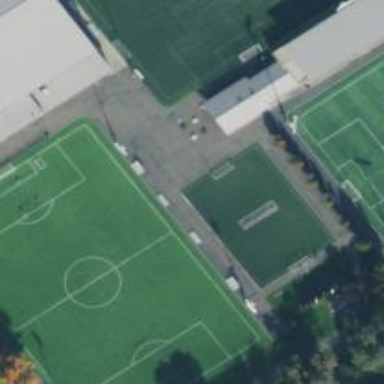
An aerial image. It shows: Artificial turf soccer pitch for leisure land.